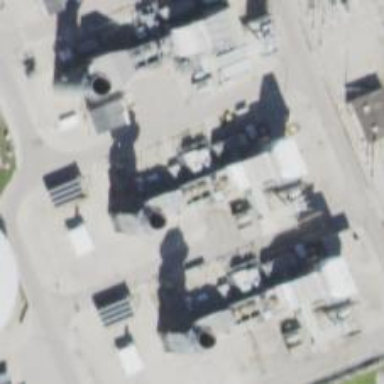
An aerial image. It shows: Gas turbine power generator.